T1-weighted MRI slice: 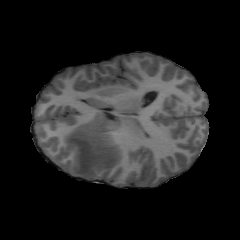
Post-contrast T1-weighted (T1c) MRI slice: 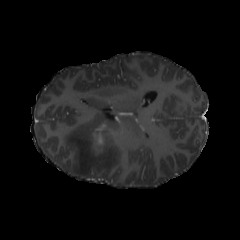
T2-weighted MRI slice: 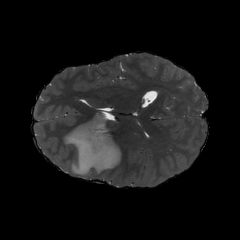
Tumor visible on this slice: yes